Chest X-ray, AP view. Patient: 44 years old, sex F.
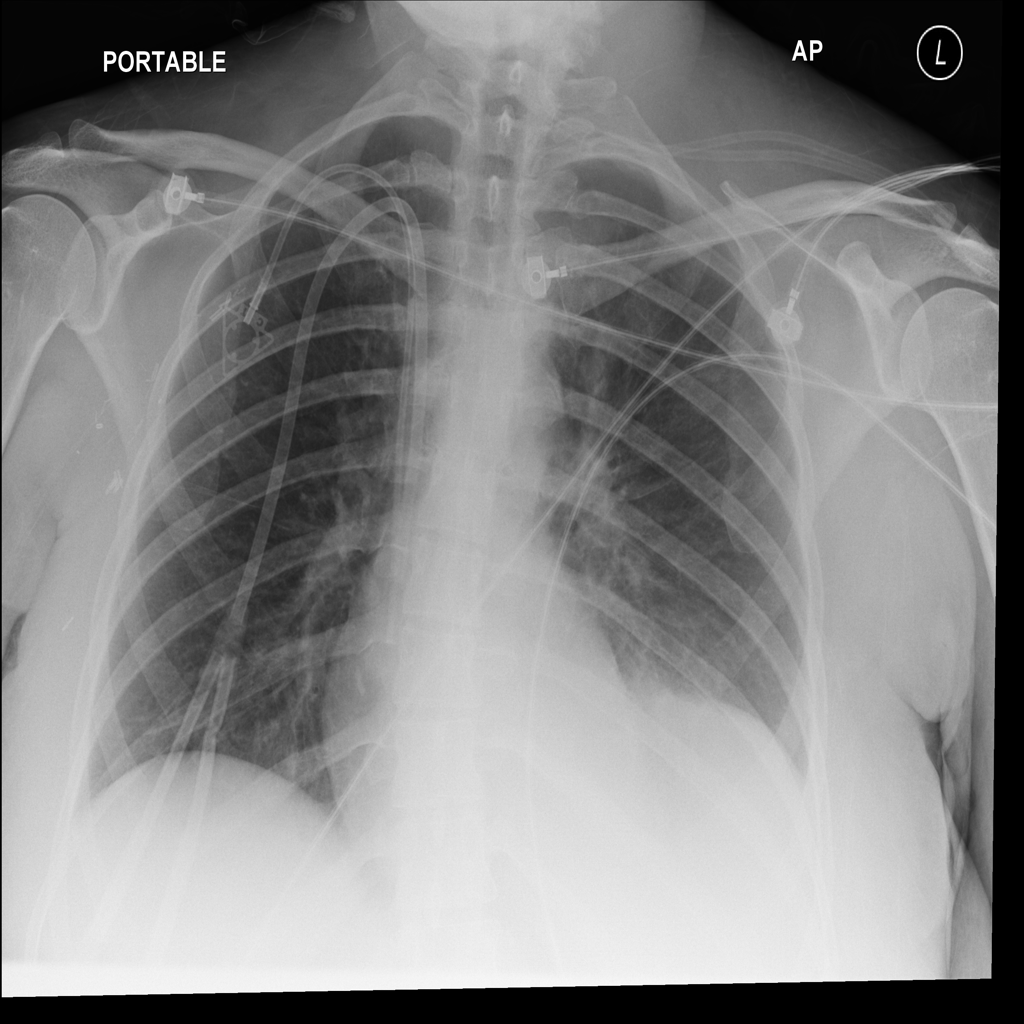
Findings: Atelectasis, Consolidation, Effusion, Infiltration, Mass